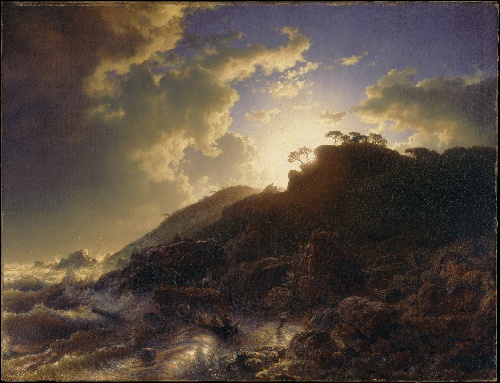
Title: Sunset after a Storm on the Coast of Sicily
Artist: Andreas Achenbach
Artist bio: German, Kassel 1815–1910 Düsseldorf
Date: 1853
Object type: Painting
Classification: Paintings
Medium: Oil on canvas
Dimensions: 32 3/4 x 42 1/4 in. (83.2 x 107.3 cm)
Department: European Paintings
Credit line: Catharine Lorillard Wolfe Collection, Bequest of Catharine Lorillard Wolfe, 1887
Accession year: 1887
Repository: Metropolitan Museum of Art, New York, NY
Tags: Seas|Landscapes|Evening|Boats